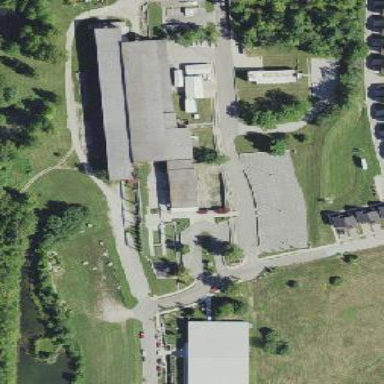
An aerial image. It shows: Event venue building.